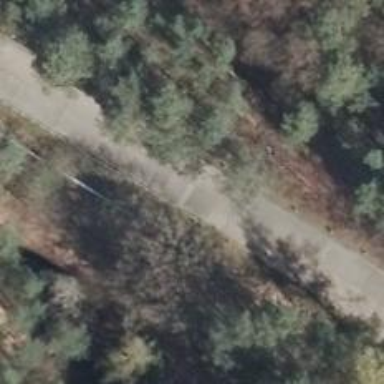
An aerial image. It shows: Unclassified road passing over concrete bridge.